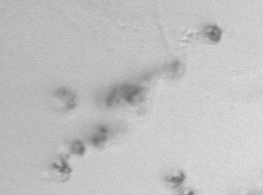
Label: Phaeocystis